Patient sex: M
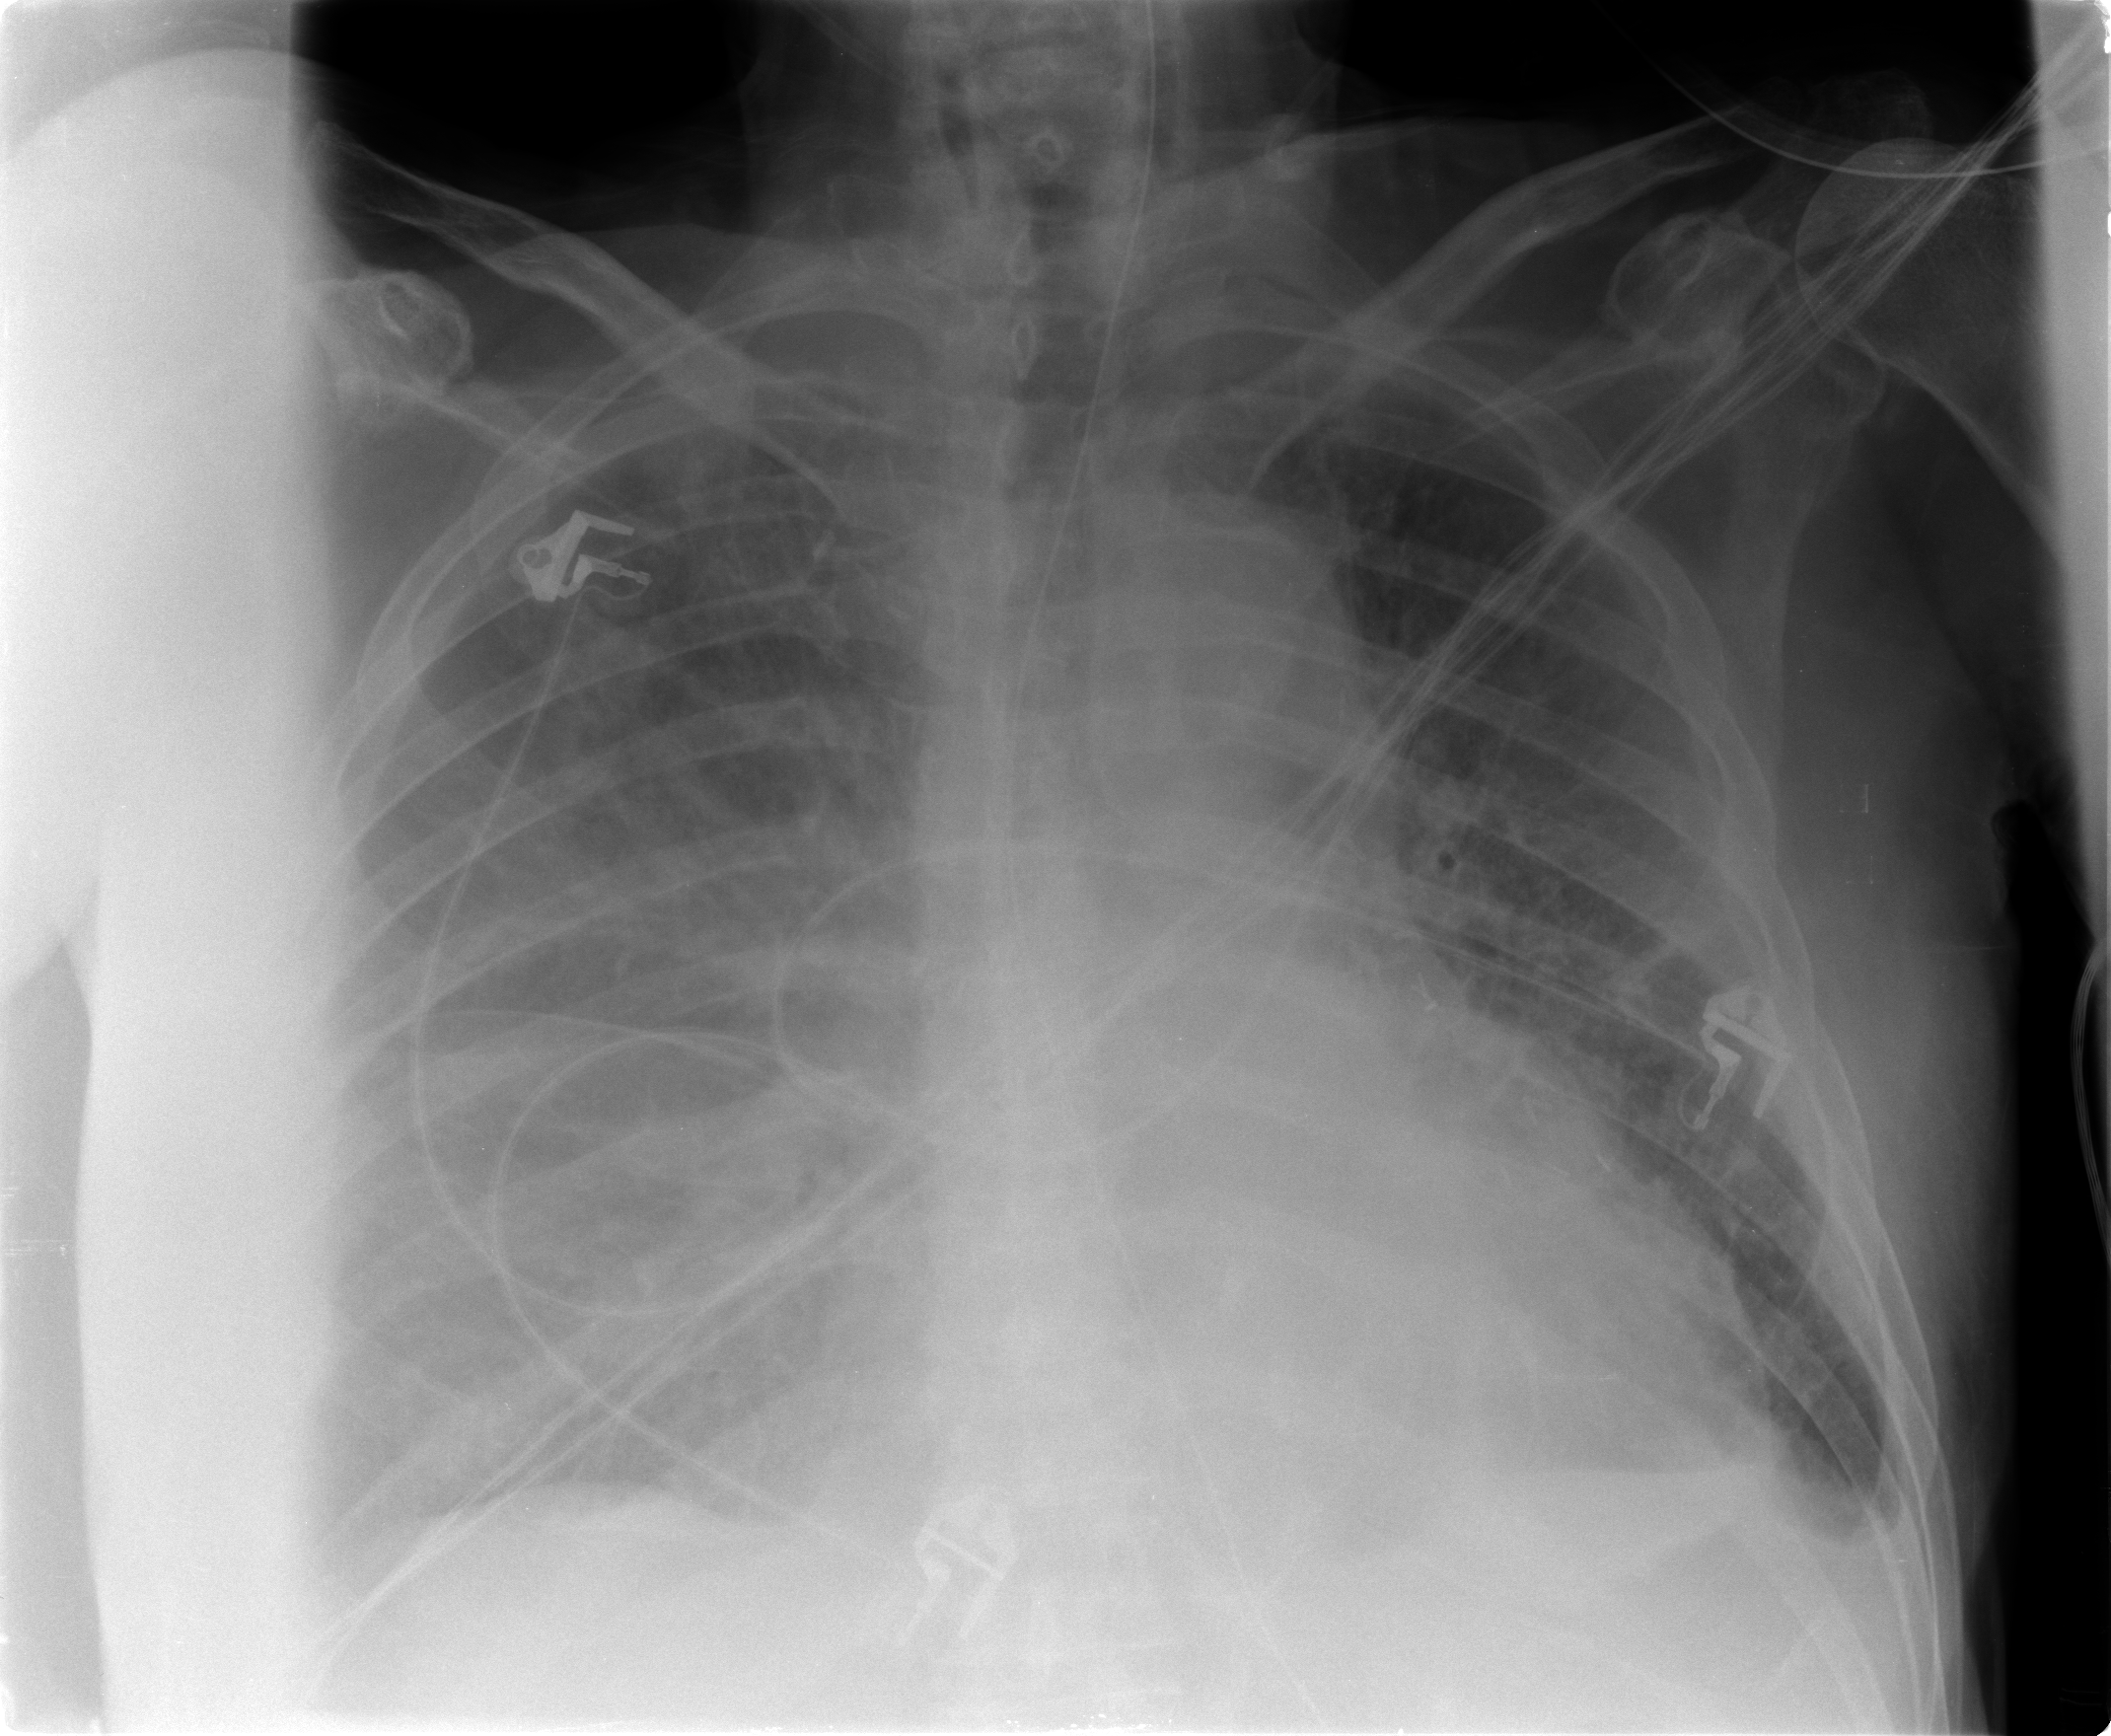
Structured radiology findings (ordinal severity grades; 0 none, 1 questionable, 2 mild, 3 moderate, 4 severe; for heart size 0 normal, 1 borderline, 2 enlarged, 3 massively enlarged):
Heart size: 1
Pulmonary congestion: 2
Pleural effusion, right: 2
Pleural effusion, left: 1
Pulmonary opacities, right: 2
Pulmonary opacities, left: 2
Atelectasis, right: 3
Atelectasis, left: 3